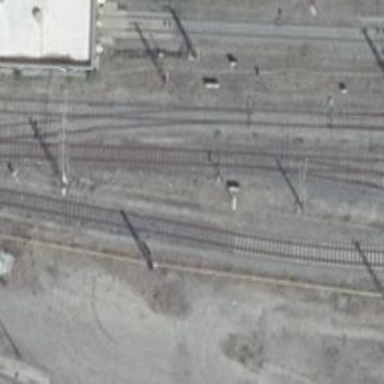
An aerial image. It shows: Railway switch.